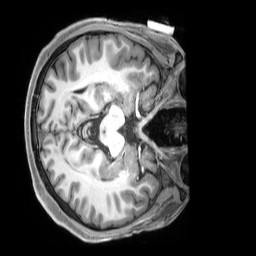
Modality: T1w
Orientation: axial
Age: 23
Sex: male
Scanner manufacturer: siemens
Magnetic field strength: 3 T
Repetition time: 2.3 s
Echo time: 0.00229 s